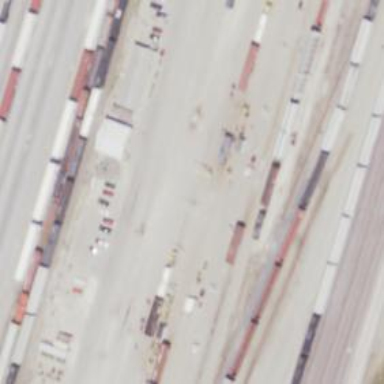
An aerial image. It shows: Railway yard.